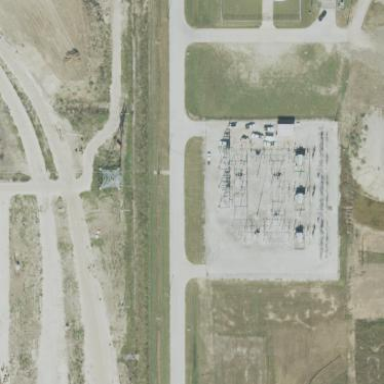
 classified as industrial. Surrounding the substation is fence."